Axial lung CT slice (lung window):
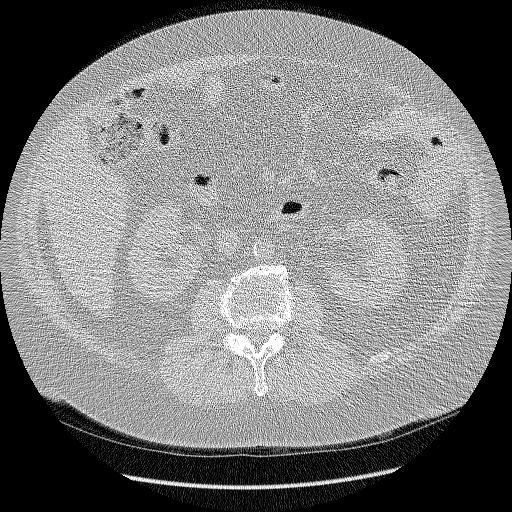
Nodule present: no